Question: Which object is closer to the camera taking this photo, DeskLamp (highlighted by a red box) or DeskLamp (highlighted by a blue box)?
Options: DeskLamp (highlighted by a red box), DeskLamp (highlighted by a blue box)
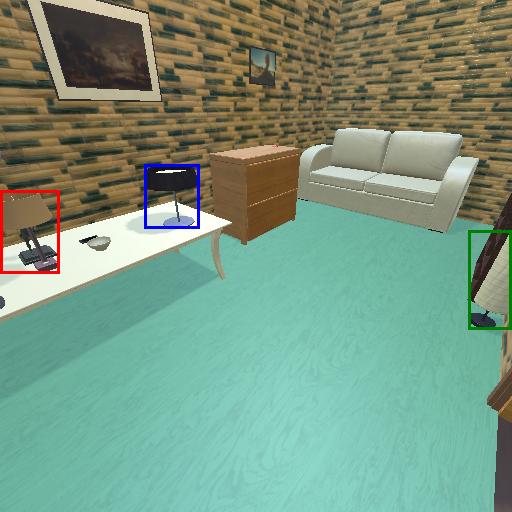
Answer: DeskLamp (highlighted by a red box)